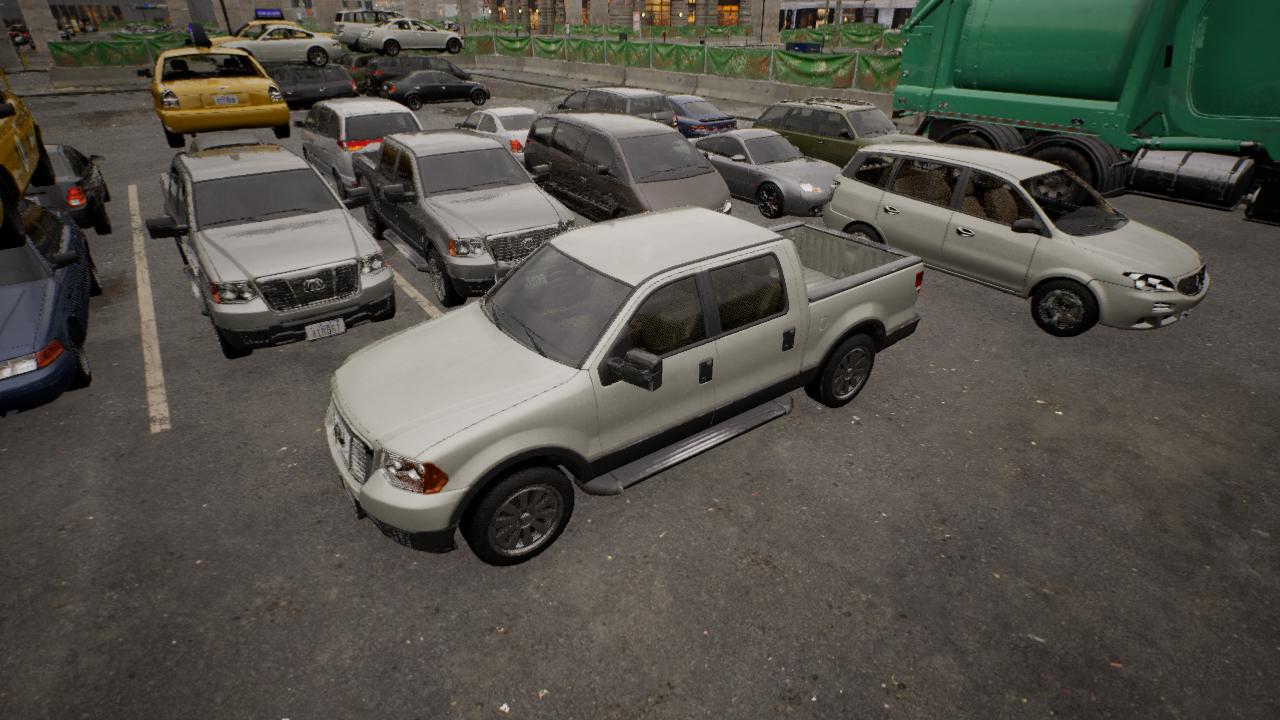
Venue: arterial
Lighting: golden hour
Vehicle rig: pickup